Question: I would like to create a one lined 'UILabel' with a simple formatting that would look like this:

Never mind the underlining - it's the Photoshop thing.
I basically have 2 parts of the text, the left one with one font family, size and color, and another one with another.
Adding 2 labels one after another would make things extremely problematic and complicated. Any ideas how would you combine the thing into one simple 'UILabel'? thanks in advance!
I don't use Storyboards or XIB's and I'm building for iOS 5.1 and up
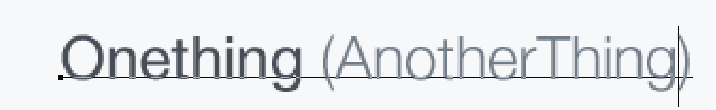
Answer: I've used both of the following in apps that run in iOS 5+.
- <URL>